Interaction volume radius: 10 \u00c5
Interaction volume height: 25 \u00c5
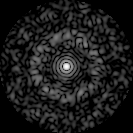
Disorder parameter: 0.8526